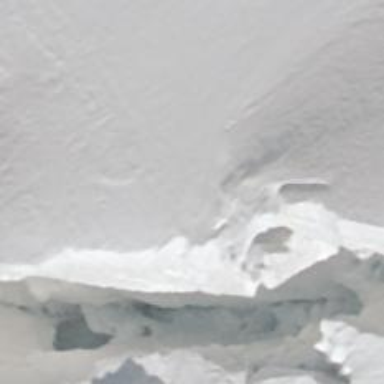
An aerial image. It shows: Crevasse in the natural environment.